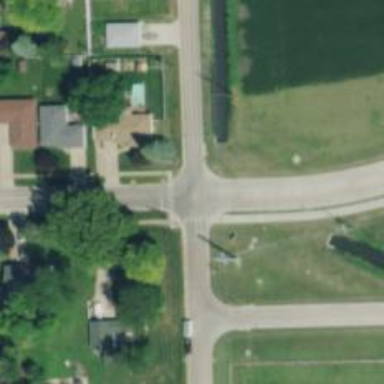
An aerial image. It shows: Road with stop sign.